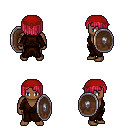
a pixel art fantasy rpg character, male body template, human, dark skin, brown robe, red pants, ruby red pageboy hairstyle, red bandana, shield, four views (front, back, left, right), 2x2 character sprite sheet, small pixel art, hard edges, no anti-aliasing